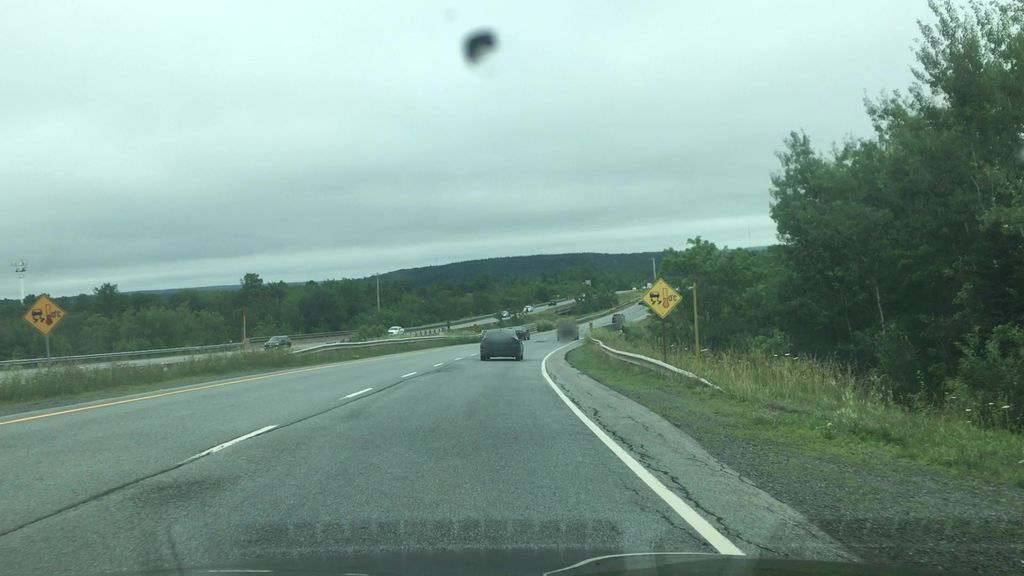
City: halifax